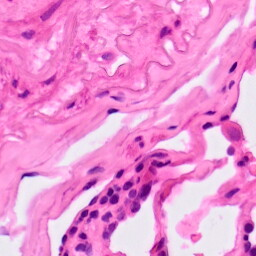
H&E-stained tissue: Lung